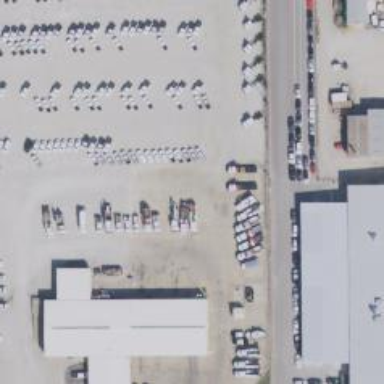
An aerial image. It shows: Parking area.